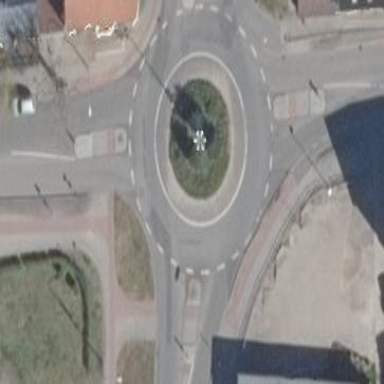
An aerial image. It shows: Tertiary road that leads to roundabout.